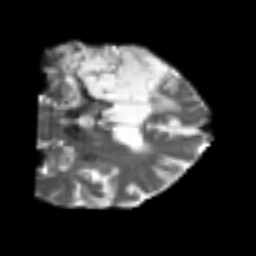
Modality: T2w
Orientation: coronal
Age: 73
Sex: male
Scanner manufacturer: siemens
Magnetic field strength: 3 T
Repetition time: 4.999 s
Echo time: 0.07946 s